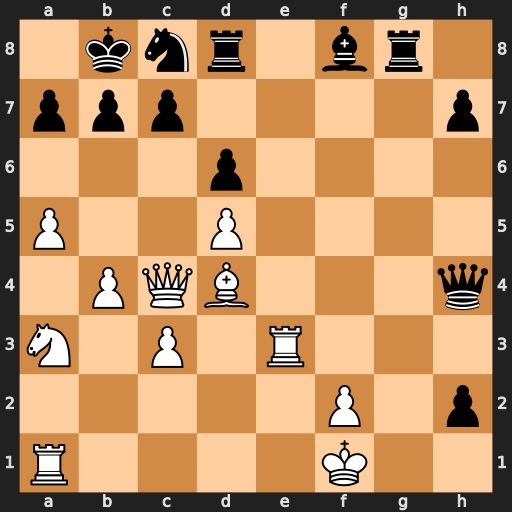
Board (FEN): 1knr1br1/ppp4p/3p4/P2P4/1PQB3q/N1P1R3/5P1p/R4K2
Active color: w
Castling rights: -
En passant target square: -
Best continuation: Bxa7+ Nxa7 Qxh4